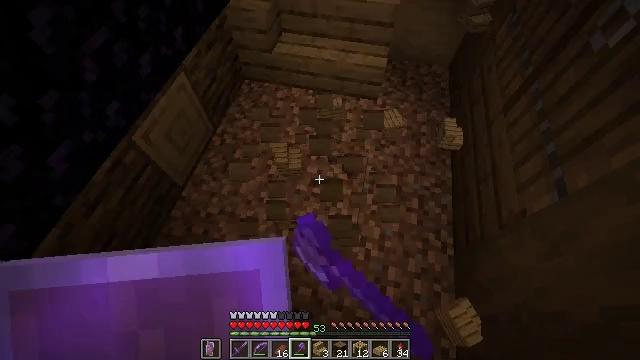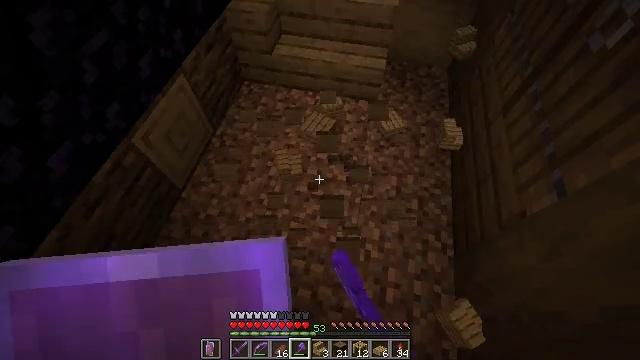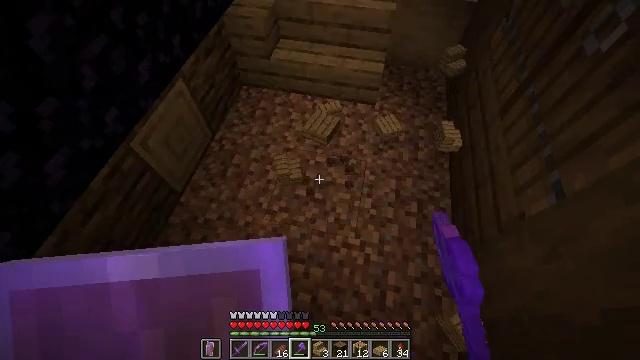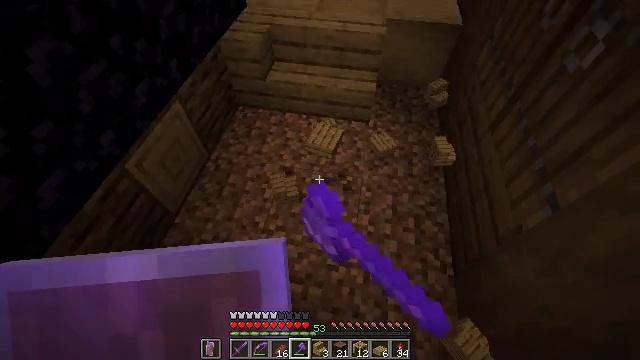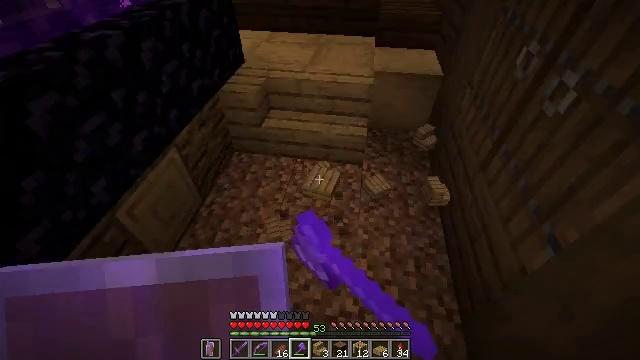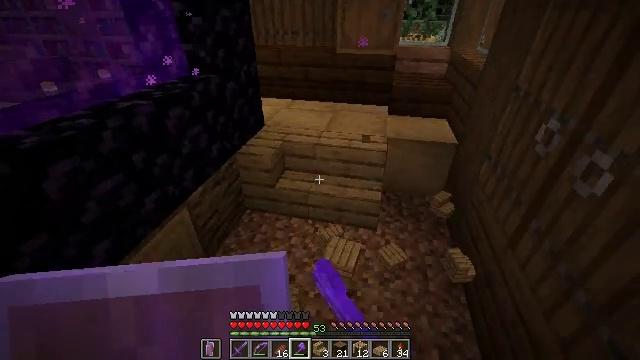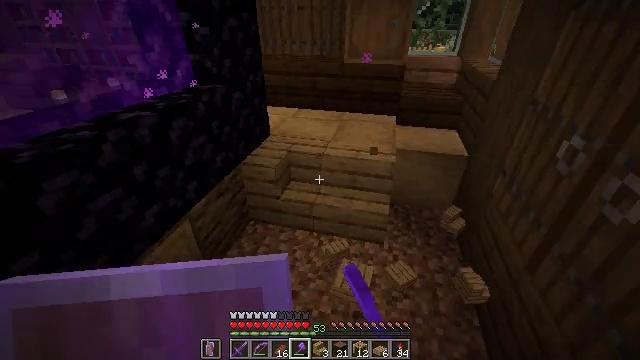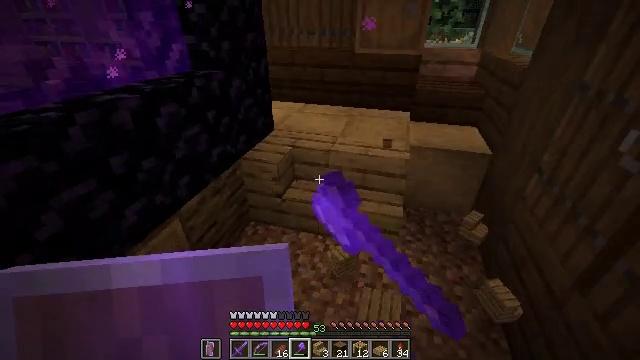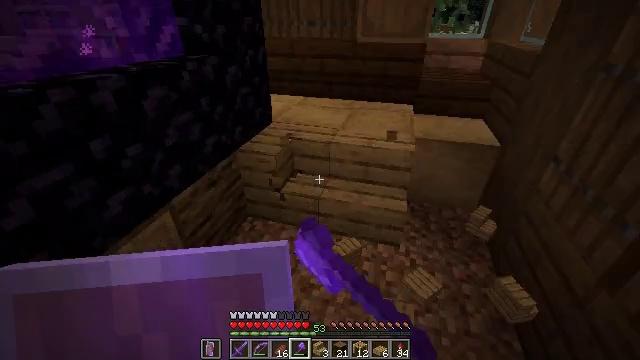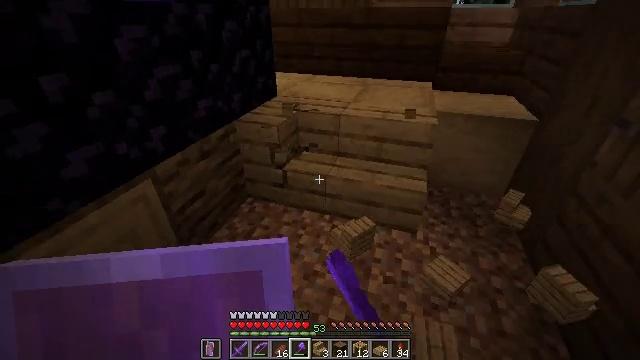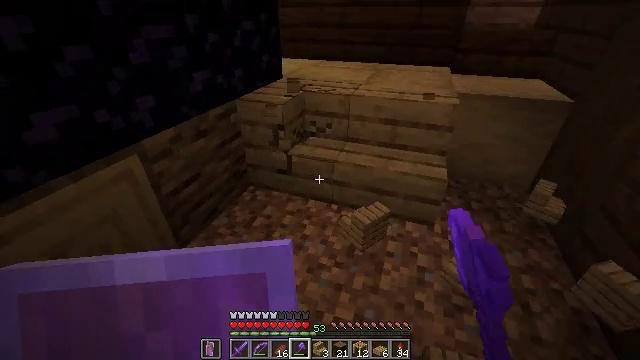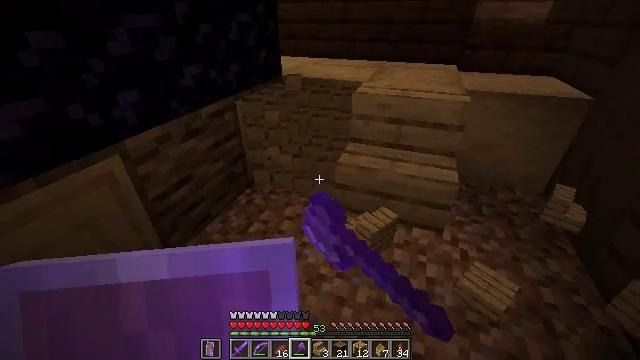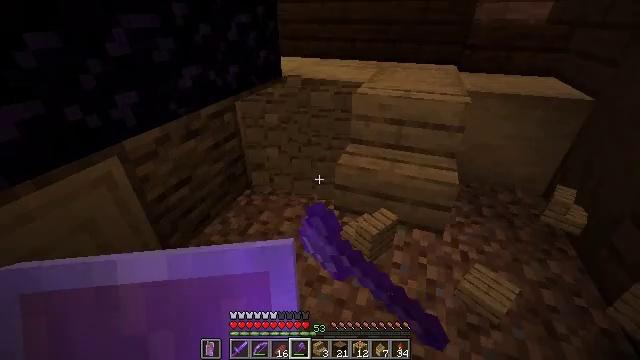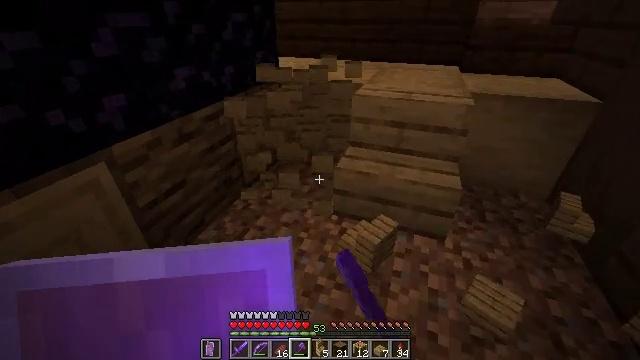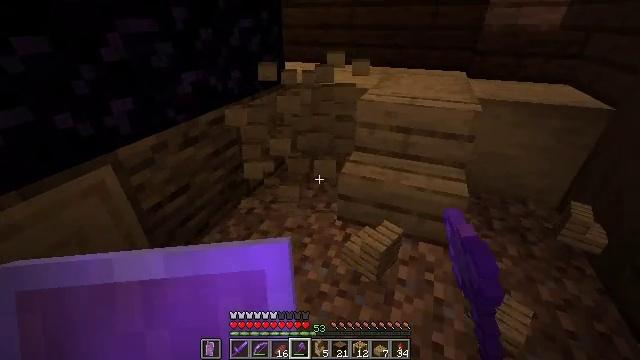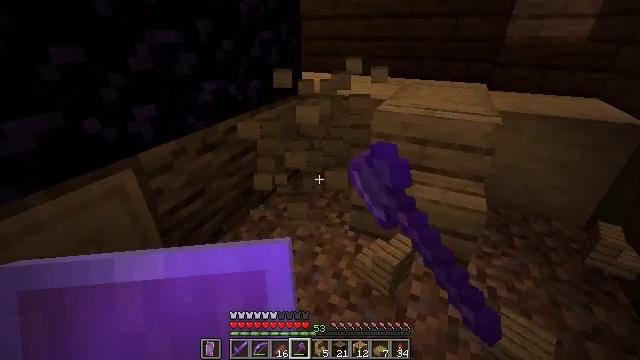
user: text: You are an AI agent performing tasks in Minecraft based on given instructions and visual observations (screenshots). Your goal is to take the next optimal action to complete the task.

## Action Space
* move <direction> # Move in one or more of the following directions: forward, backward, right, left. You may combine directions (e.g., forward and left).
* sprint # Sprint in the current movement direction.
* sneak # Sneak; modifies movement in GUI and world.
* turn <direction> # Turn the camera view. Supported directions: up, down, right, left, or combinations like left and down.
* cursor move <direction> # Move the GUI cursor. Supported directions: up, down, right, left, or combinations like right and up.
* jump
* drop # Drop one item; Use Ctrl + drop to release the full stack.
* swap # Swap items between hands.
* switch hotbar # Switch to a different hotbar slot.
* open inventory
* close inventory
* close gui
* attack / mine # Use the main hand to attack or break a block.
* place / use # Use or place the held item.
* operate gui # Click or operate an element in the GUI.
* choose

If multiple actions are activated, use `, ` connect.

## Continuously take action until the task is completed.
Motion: motion action
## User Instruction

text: Gather some oak stairs for reuse.
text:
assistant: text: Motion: attack / mine
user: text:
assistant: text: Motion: attack / mine
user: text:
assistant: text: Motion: turn right and up, attack / mine
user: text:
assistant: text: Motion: move forward, turn right and up, attack / mine
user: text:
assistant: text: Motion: move forward, turn left and up, attack / mine
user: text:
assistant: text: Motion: move forward, turn left and up, attack / mine
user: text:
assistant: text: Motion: move forward, turn left, attack / mine
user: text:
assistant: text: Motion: move forward, attack / mine
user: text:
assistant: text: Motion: move forward, turn left, attack / mine
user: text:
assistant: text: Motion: turn left, attack / mine
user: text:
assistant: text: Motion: attack / mine
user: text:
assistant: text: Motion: attack / mine
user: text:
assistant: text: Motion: attack / mine
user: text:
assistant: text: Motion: turn left, attack / mine
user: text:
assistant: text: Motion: turn left and up, attack / mine
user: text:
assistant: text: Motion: attack / mine
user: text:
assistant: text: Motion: attack / mine
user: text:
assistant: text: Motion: attack / mine
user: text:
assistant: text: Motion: turn right and down, attack / mine
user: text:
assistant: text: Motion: turn right and down, attack / mine
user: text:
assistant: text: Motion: turn right, attack / mine
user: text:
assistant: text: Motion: attack / mine
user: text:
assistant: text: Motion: attack / mine
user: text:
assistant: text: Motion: turn left and up, attack / mine
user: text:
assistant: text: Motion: turn left and up, attack / mine
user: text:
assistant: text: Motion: attack / mine